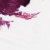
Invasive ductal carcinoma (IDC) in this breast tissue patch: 0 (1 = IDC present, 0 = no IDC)